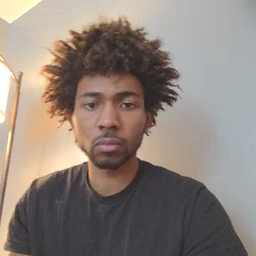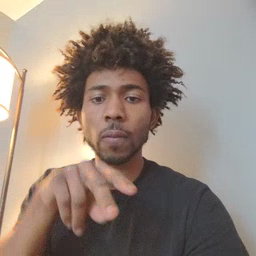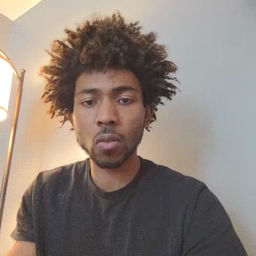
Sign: fall